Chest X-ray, PA view. Patient: 57 years old, sex M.
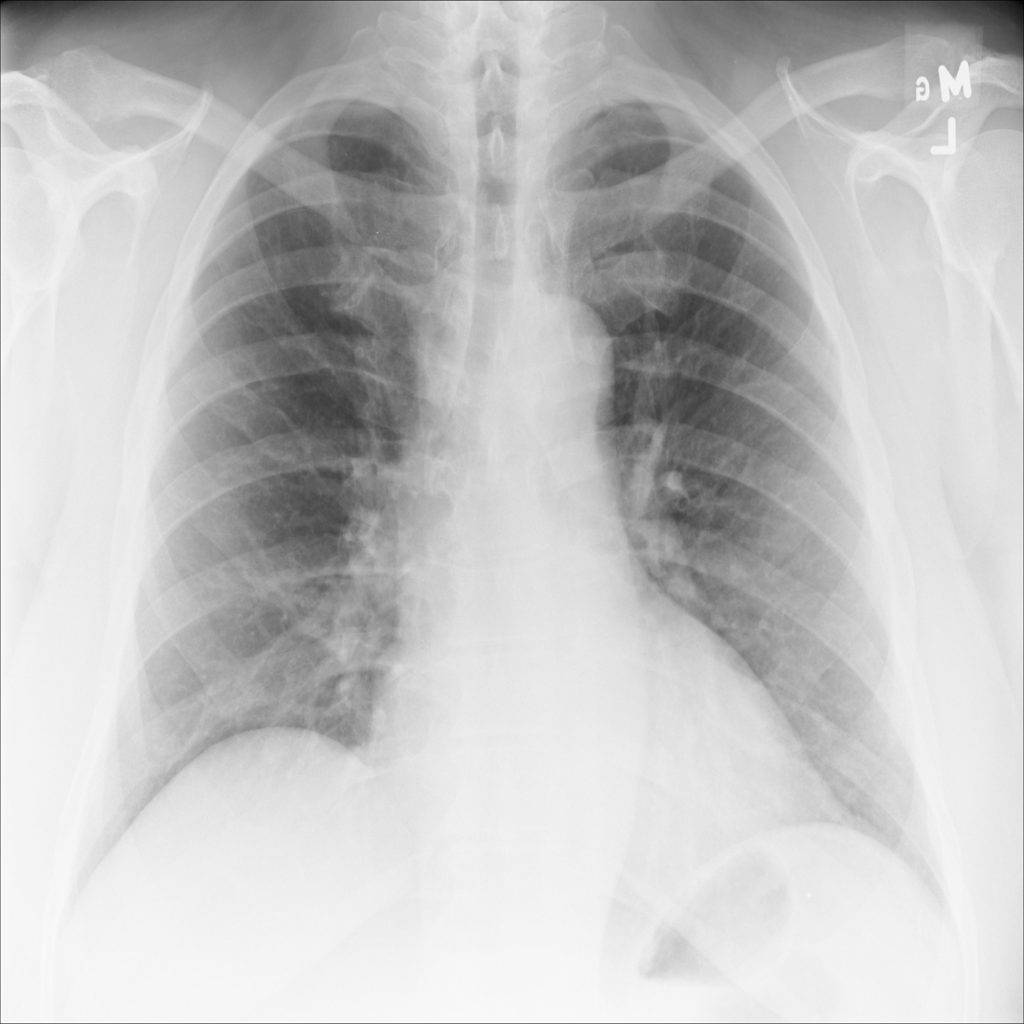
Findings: No Finding